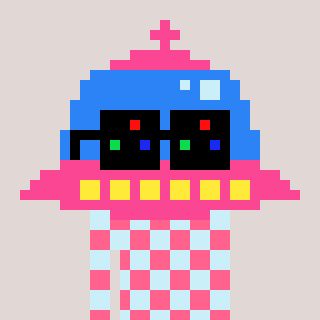
a pixel art character with square black sunglasses, a ufo-shaped head and a cold-colored body on a warm background